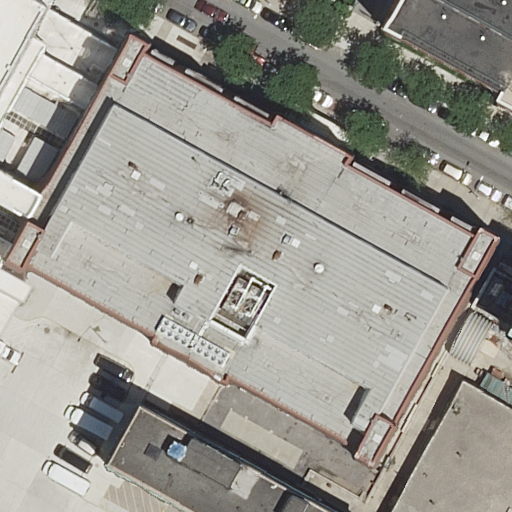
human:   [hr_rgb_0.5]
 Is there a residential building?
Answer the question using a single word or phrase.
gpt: yes

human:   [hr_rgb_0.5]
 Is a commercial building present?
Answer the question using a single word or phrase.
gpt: no

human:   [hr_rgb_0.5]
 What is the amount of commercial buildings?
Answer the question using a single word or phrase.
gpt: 0

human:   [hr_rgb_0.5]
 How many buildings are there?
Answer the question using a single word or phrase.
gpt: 6

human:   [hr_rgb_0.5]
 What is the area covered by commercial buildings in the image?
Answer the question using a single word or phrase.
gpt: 0m2

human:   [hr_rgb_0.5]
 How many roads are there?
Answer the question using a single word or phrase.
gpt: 1

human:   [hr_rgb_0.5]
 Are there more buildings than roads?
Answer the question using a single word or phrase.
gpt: yes

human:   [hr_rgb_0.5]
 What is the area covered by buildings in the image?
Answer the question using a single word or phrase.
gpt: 7294m2

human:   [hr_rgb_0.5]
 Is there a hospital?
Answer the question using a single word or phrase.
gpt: yes

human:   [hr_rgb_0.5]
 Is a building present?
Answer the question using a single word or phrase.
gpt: yes

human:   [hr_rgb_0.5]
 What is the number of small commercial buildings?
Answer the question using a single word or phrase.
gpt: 0

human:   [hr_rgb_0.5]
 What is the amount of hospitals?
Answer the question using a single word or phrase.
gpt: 1

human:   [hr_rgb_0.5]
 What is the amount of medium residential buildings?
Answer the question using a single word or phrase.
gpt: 1

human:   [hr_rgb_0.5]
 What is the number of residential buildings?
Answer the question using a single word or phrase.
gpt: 6

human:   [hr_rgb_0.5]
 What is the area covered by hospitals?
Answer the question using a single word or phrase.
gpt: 7592m2

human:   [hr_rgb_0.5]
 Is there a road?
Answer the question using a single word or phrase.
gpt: yes

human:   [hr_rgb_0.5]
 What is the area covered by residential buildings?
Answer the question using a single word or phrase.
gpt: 7294m2

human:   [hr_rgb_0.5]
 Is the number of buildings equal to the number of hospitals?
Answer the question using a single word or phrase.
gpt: no

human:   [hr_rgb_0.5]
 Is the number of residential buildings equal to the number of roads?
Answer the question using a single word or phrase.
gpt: no

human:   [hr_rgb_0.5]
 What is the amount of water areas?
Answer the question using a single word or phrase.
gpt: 0

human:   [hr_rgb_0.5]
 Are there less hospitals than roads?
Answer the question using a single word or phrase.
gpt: no

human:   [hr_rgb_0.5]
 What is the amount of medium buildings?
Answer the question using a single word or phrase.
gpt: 1

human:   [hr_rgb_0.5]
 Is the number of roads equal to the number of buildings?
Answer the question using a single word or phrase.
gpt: no

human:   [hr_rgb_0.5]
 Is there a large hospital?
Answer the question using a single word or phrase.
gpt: yes

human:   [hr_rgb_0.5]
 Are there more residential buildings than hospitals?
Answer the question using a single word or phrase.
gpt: yes

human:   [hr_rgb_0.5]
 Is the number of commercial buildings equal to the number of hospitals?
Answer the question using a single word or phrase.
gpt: no

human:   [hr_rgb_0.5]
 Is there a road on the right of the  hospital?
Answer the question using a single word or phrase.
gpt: yes

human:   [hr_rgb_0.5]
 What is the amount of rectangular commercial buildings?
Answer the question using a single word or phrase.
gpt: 0

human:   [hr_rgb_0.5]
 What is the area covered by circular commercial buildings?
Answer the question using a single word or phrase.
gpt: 0m2

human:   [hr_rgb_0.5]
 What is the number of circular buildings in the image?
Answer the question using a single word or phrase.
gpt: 0

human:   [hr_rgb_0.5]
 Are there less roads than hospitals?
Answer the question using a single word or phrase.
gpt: no

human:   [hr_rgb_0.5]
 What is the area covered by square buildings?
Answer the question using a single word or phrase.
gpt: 0m2

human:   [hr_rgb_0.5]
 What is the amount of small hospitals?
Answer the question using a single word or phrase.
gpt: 0

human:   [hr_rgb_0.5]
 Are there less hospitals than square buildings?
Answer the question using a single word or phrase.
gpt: no

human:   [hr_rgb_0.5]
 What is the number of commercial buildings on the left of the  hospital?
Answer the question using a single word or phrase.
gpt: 0

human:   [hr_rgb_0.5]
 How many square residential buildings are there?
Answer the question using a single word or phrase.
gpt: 0

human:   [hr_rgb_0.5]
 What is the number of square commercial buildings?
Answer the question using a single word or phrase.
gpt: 0

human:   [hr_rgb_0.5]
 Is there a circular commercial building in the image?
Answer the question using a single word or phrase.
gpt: no

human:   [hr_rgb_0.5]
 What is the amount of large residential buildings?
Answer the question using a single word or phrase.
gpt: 3

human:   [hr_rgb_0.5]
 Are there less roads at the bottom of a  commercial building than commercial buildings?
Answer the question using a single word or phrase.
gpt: no

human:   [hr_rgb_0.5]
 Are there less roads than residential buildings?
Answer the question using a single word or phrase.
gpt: yes

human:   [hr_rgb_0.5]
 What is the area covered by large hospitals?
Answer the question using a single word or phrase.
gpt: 7592m2

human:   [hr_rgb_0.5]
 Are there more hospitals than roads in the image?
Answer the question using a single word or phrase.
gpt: no

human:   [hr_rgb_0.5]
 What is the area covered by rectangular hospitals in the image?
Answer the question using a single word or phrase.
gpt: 7592m2

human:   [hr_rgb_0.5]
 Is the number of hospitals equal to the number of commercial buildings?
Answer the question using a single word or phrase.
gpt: no

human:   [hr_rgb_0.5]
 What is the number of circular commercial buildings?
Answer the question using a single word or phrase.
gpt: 0

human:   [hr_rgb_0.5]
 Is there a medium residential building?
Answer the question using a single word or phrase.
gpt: yes

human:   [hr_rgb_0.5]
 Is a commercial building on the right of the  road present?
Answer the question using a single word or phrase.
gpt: no

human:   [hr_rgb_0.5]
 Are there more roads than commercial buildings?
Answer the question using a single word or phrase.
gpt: yes

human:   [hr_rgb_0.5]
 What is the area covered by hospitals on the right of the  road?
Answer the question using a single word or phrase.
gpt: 0m2

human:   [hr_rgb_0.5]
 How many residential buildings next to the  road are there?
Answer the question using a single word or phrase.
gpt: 6

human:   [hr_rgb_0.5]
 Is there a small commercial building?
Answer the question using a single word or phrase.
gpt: no

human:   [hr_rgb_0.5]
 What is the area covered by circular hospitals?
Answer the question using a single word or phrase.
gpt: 0m2

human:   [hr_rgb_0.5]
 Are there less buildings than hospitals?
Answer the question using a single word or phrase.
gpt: no

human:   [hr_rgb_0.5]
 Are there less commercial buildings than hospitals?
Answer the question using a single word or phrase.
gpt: yes

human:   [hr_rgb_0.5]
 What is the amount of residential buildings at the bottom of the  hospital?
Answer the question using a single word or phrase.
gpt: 0

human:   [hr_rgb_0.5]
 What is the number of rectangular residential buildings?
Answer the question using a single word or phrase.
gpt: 2

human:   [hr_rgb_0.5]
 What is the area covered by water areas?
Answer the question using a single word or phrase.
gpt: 0m2

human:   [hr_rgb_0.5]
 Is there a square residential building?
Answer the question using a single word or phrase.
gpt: no

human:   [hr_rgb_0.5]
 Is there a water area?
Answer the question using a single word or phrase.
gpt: no

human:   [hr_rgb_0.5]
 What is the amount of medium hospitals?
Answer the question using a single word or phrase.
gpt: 0

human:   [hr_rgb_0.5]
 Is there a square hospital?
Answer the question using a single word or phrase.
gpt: no

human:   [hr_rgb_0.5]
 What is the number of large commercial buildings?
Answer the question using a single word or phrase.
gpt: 0

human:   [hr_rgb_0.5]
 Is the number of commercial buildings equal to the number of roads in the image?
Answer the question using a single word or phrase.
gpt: no